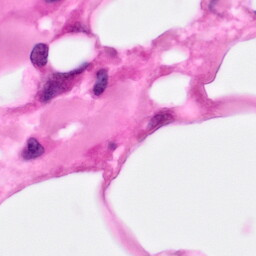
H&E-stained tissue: Pancreatic